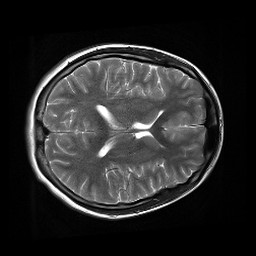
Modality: T2w
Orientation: axial
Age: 19
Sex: female
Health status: healthy
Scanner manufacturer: siemens
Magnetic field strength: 3 T
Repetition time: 4.01 s
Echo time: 0.116 s